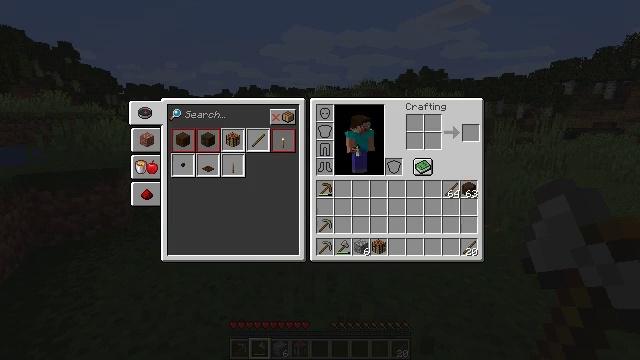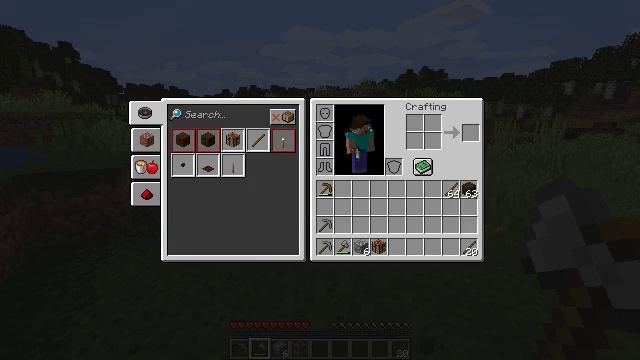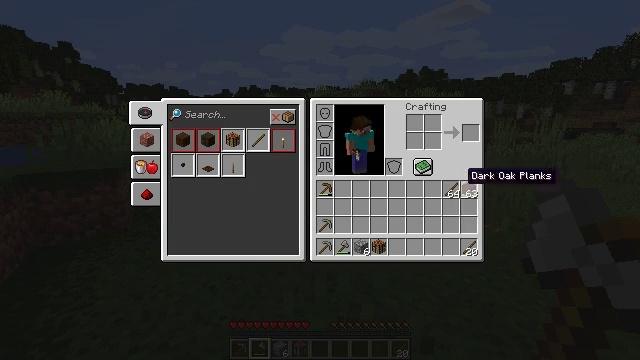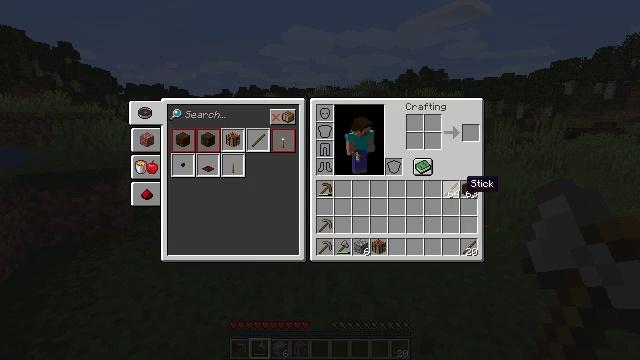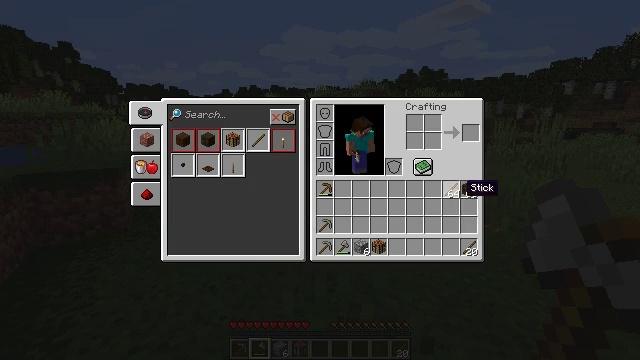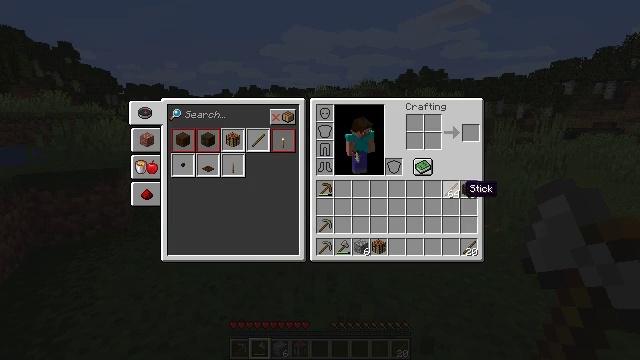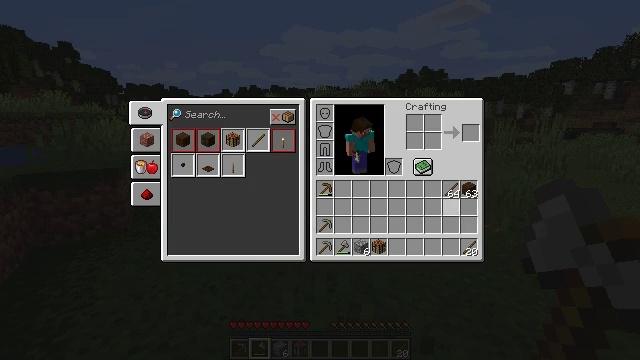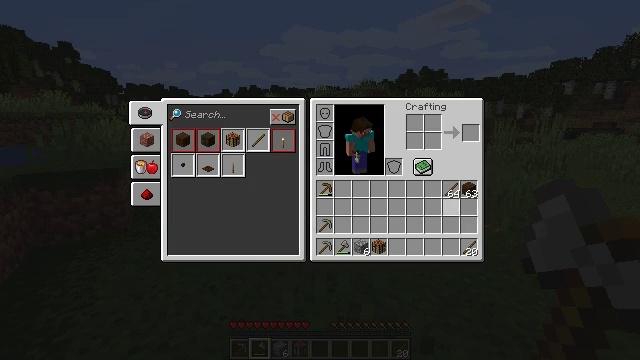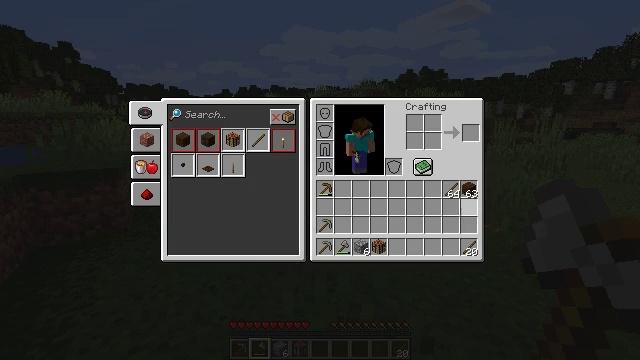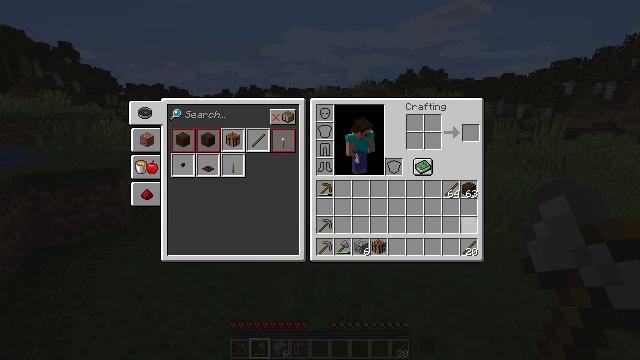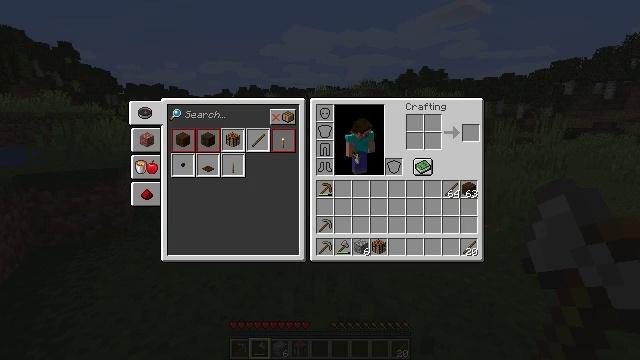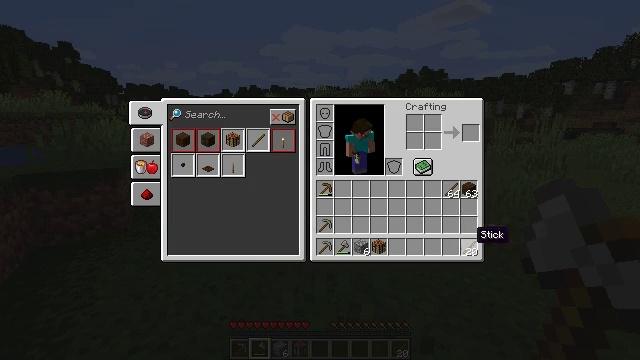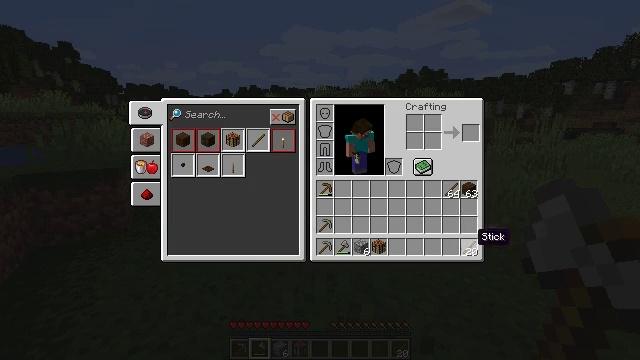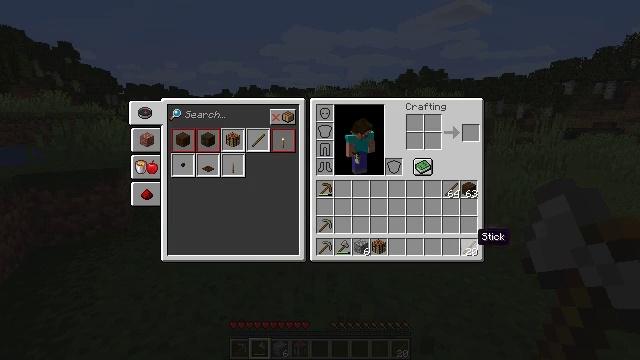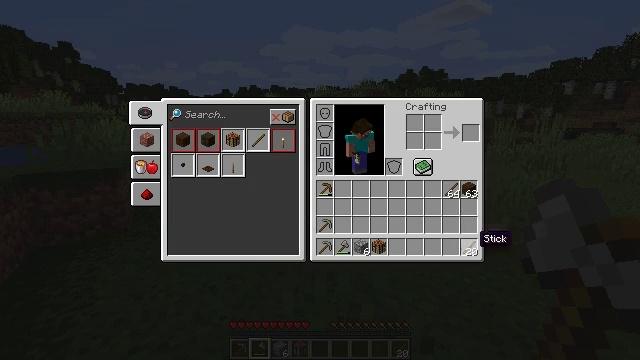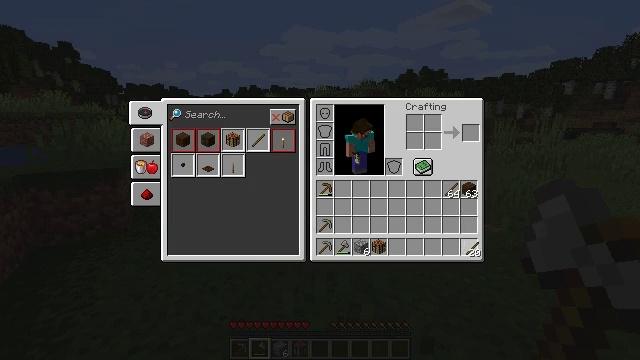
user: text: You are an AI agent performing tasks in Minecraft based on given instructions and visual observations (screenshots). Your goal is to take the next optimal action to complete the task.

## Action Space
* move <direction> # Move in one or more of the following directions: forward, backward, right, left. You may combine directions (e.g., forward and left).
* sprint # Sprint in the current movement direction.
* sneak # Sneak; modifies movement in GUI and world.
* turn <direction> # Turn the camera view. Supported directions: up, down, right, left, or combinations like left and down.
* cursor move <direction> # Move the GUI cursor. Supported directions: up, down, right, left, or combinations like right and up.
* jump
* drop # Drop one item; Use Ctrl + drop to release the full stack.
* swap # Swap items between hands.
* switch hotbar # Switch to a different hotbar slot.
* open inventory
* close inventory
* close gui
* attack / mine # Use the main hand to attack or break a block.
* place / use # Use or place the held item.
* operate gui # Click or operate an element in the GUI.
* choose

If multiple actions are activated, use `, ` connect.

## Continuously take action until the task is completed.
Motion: motion action
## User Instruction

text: Mine tall grass from the ground.
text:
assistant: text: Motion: cursor move down, open gui
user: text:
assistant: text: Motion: cursor move down
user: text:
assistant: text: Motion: cursor move down
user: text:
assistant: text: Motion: no_op
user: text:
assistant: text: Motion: no_op
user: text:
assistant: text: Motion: no_op
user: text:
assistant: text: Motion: cursor move down
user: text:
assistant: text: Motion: cursor move down
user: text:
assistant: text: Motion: cursor move down
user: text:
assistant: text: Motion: no_op
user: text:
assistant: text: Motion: no_op
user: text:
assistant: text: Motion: no_op
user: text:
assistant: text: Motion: no_op
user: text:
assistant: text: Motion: no_op
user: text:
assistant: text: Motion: operate gui
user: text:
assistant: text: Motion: operate gui
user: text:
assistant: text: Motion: operate gui
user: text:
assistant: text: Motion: cursor move left and up
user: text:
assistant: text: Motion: cursor move left and up
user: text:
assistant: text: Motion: no_op
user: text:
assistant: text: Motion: no_op
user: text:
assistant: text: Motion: no_op
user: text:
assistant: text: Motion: no_op
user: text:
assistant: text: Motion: no_op
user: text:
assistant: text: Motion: no_op
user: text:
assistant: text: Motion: no_op
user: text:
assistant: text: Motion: no_op
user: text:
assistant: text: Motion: no_op
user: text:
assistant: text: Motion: operate gui
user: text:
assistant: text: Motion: operate gui